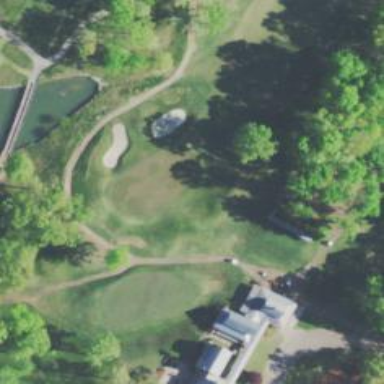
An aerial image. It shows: View of golf hole.